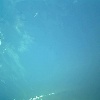
Label: water